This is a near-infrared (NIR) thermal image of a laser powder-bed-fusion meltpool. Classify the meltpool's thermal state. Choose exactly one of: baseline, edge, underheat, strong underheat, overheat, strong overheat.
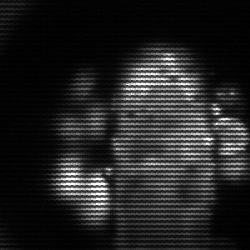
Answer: strong underheat